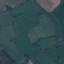
Land use / land cover: Pasture